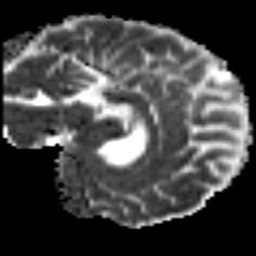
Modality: MD
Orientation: sagittal
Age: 29
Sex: male
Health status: ill
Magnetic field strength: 3 T
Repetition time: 9 s
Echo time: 0.093 s